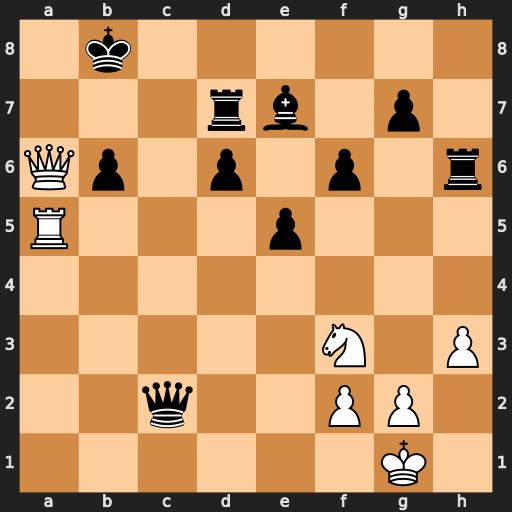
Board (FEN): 1k6/3rb1p1/Qp1p1p1r/R3p3/8/5N1P/2q2PP1/6K1
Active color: w
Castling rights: -
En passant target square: -
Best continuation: Qa8+ Kc7 Ra7#